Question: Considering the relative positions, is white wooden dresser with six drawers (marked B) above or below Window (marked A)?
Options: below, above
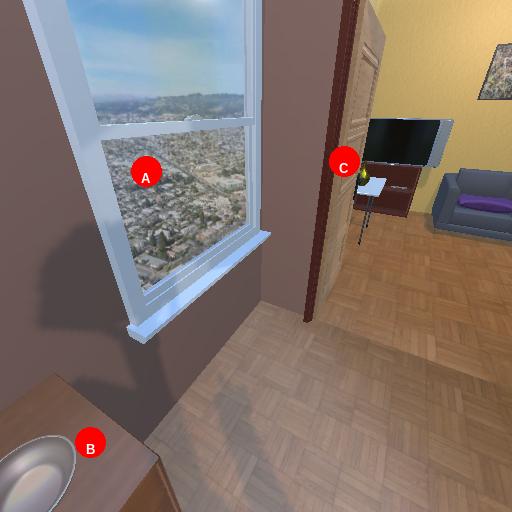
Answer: below